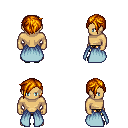
a pixel art fantasy rpg character, male body template, human, tanned skin, overskirt, gold greaves, dark blonde pixie cut hairstyle, gray slippers, four views (front, back, left, right), 2x2 character sprite sheet, small pixel art, hard edges, no anti-aliasing